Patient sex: M
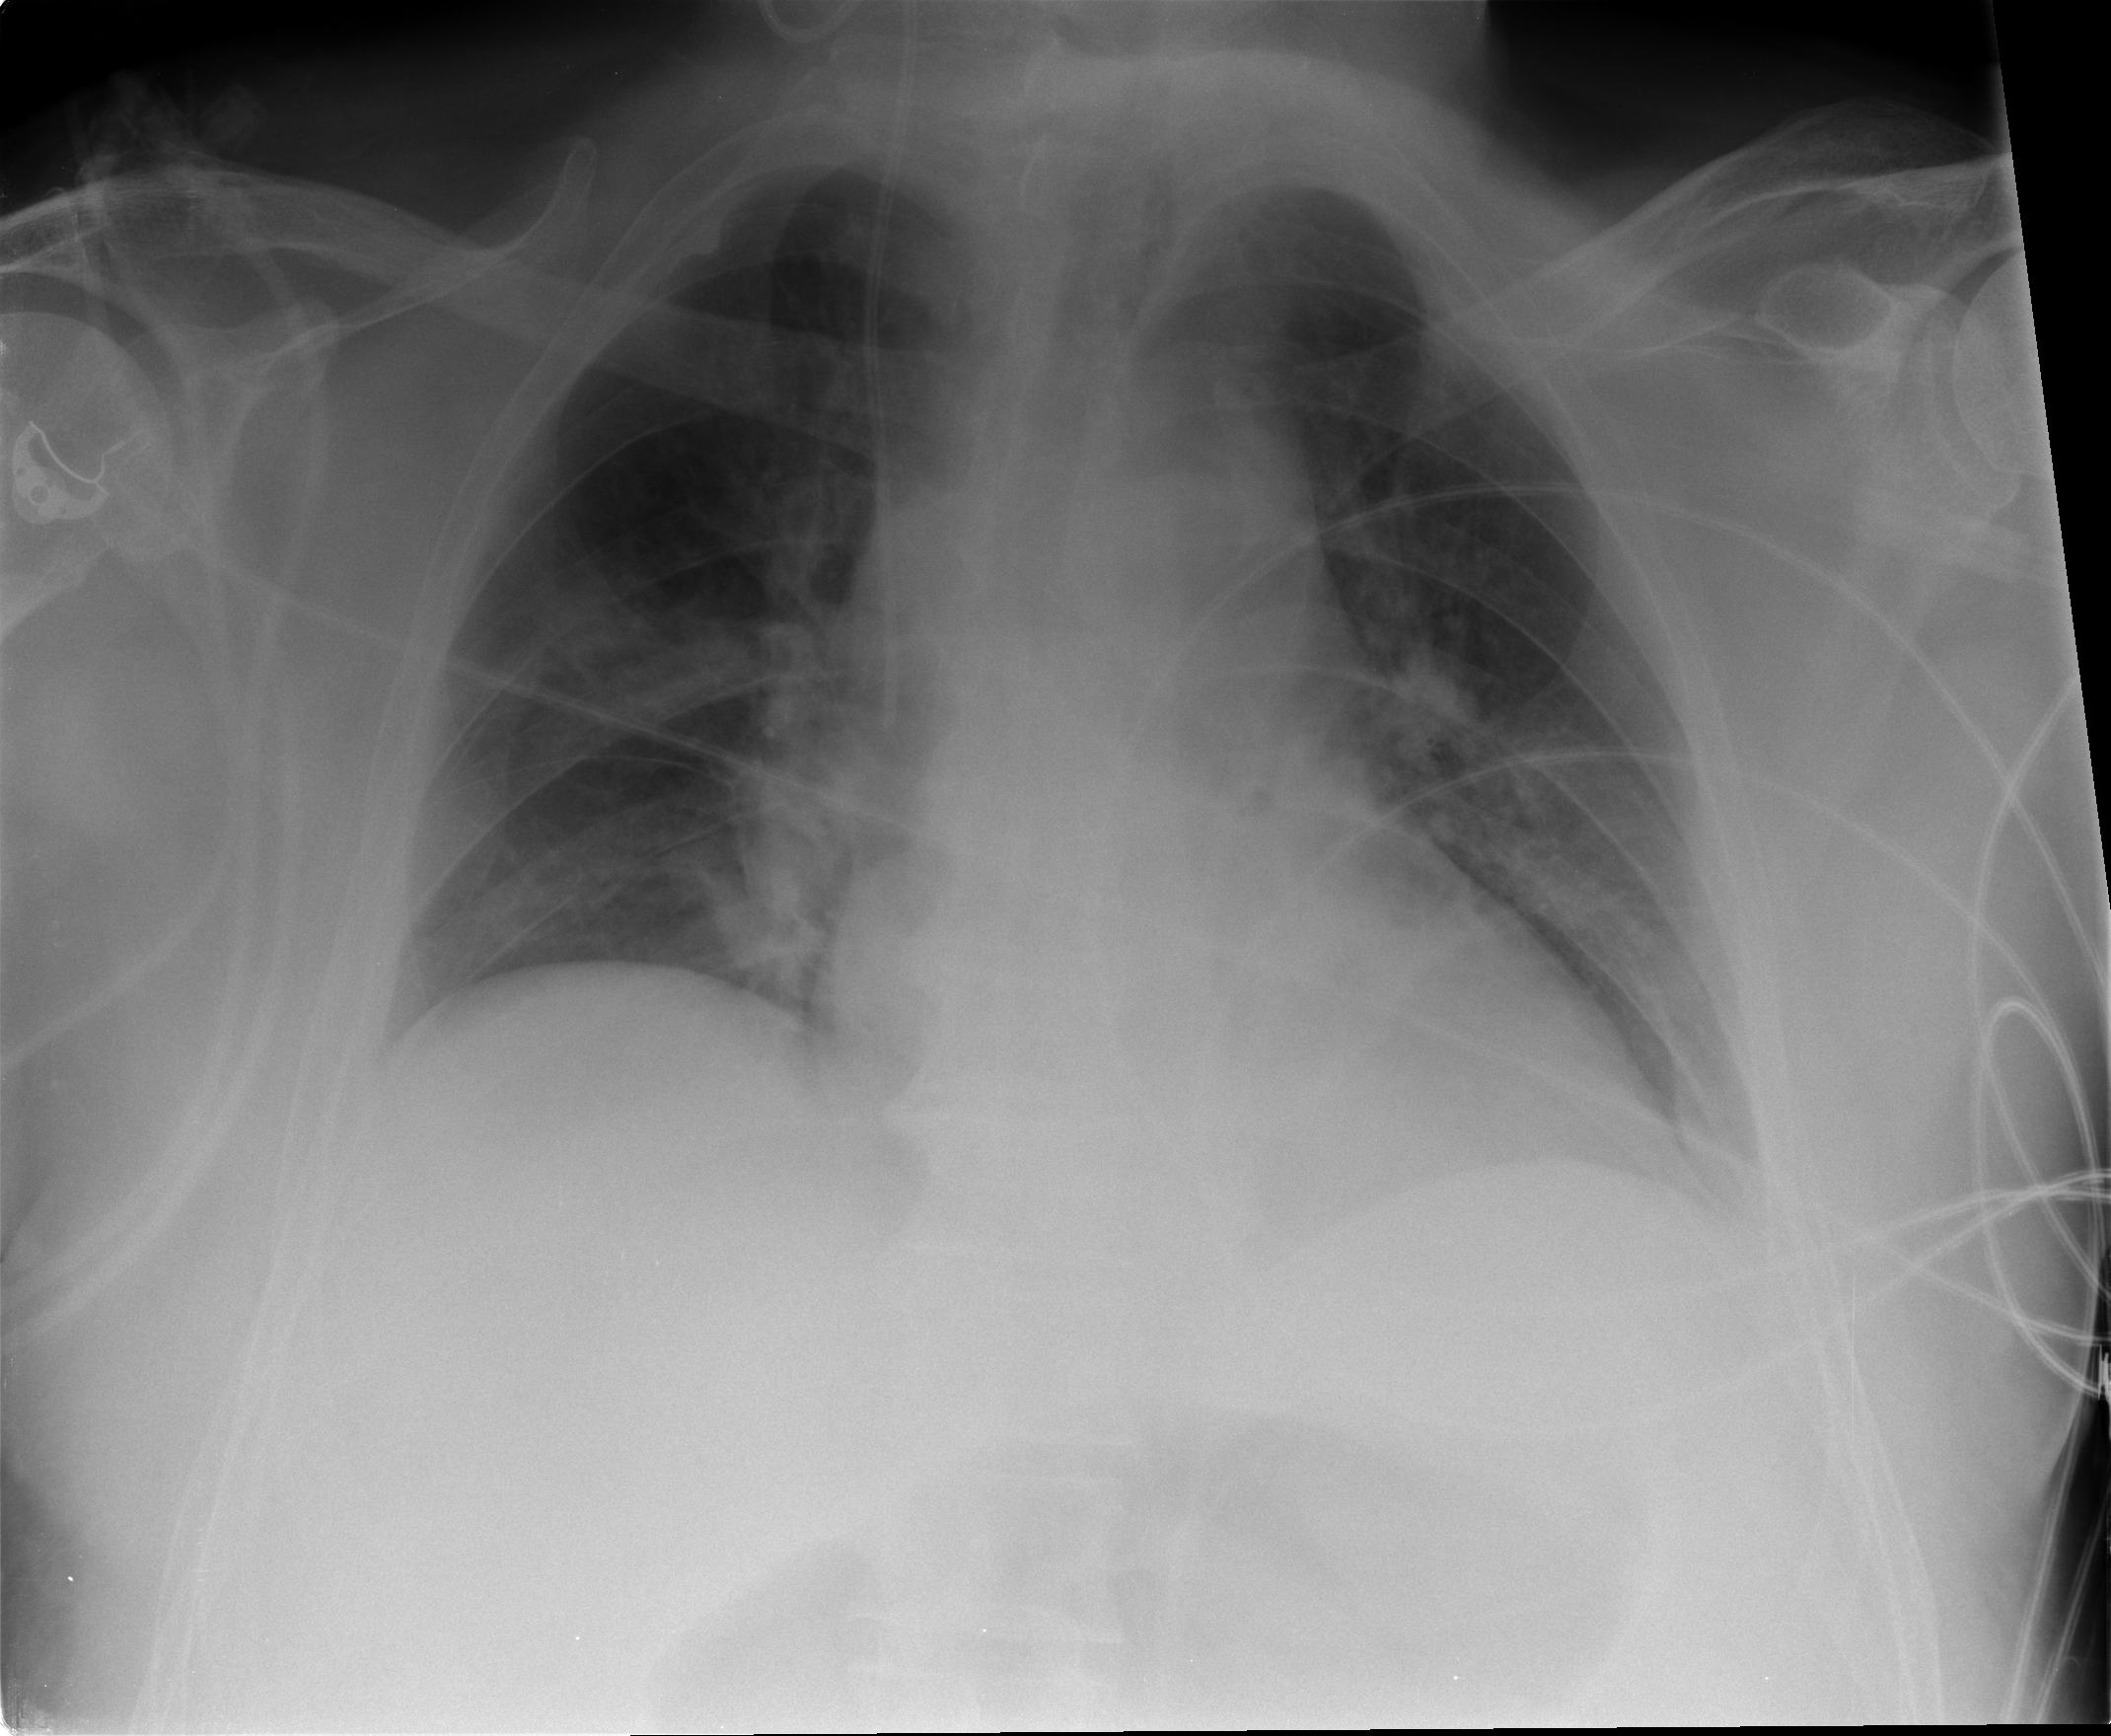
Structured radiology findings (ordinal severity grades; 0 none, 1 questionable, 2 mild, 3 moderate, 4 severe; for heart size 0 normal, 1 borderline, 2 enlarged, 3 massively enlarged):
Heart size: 0
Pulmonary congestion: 0
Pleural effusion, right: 0
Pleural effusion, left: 0
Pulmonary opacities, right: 0
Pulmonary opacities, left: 0
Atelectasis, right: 1
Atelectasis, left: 1